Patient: sex F, age 67
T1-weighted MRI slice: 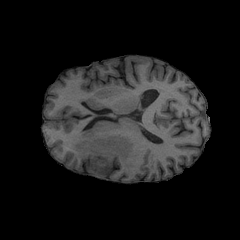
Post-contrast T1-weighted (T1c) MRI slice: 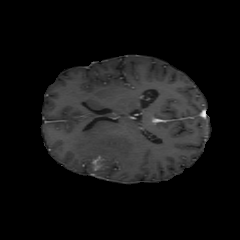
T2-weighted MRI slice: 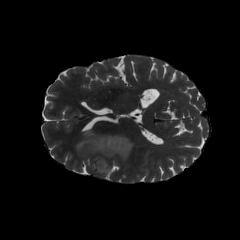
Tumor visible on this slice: yes
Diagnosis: Astrocytoma, IDH-mutant
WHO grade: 4